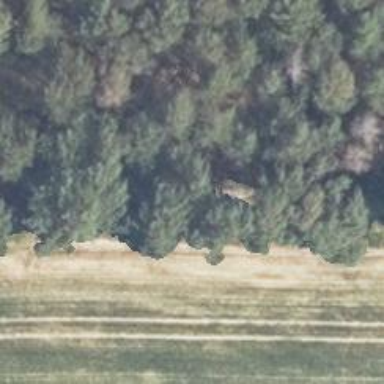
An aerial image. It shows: Hunting stand.